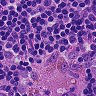
Metastatic tissue present: yes